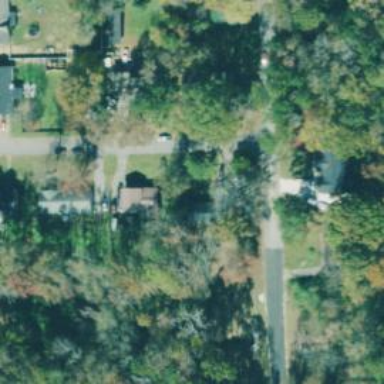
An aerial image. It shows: Neighborhood.